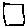
Label: square